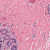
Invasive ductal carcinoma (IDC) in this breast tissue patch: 0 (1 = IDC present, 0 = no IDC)